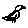
Label: bird